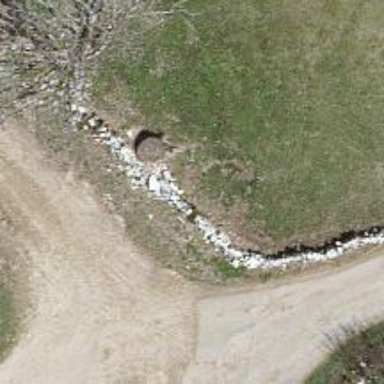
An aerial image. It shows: Wall made of dry stone.